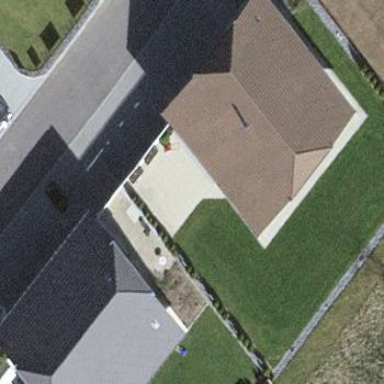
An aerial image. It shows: Collection of garages.